Question: I have my main class from which i call my sub class.
My sub class contains some public static variables like
'''
public class SubClass2 extends Main {
public static long a = 0;
public static long b = 0;
public static long c= 0;
public void Analyze(int number)
{
b=2;
//some code
}
}
'''
Where as in main i call the object of the SubClass2.I want everytime when i make the new object of the subclass2 in main then it initializes
all the variables =0 but when i take the print statement of the variable b.It prints out like 4.It adds up the previous value with the new value.

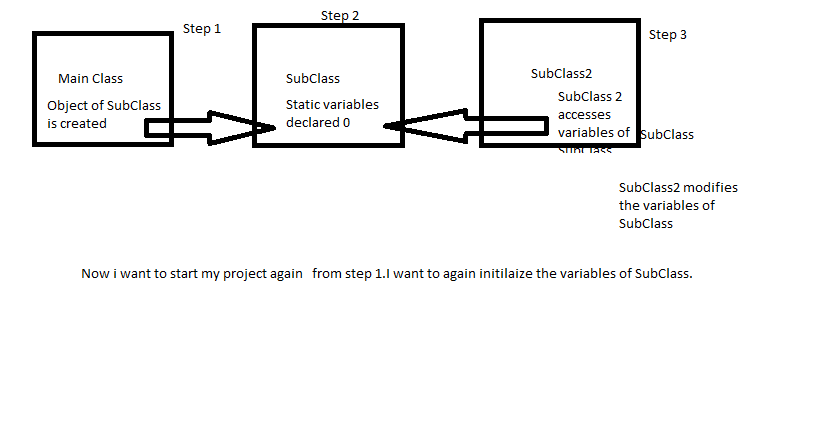
Answer: Your fields should not be declared as 'static' in that case. This is why they're not being initialised each time. A 'static' field is initialised once only, then shared by every instance of the class, and depending on accessibility, also outside of the class.
The logic that led to the value '4' must be in the code you've replaced with '//some code', but this ins't really relevant here.
If for whatever reason these really should be 'static' fields that are initialised each time an instance is instantiated, then you would have to initialise them manually in the class's constructor. But I'd seriously question the design that leads to this situation...